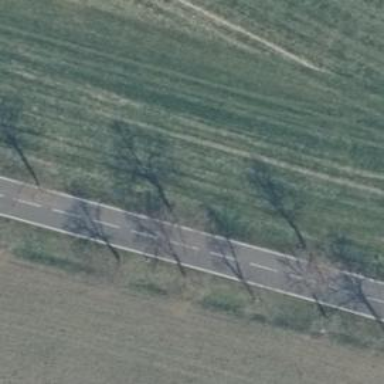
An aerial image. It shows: Row of broadleaved trees.